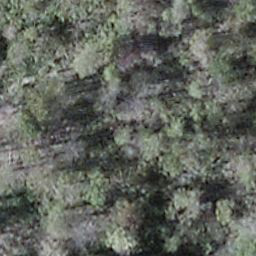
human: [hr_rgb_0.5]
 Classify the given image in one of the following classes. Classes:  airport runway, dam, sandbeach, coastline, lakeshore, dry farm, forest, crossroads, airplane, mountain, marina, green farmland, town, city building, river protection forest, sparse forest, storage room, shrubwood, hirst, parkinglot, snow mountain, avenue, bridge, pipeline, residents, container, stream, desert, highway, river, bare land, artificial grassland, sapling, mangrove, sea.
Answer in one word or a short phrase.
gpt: shrubwood